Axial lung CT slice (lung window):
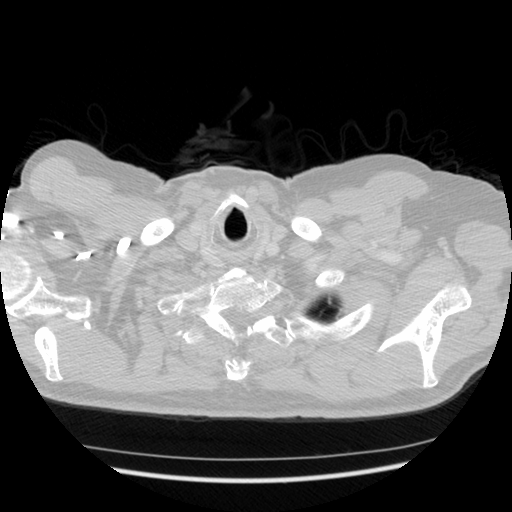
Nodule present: no